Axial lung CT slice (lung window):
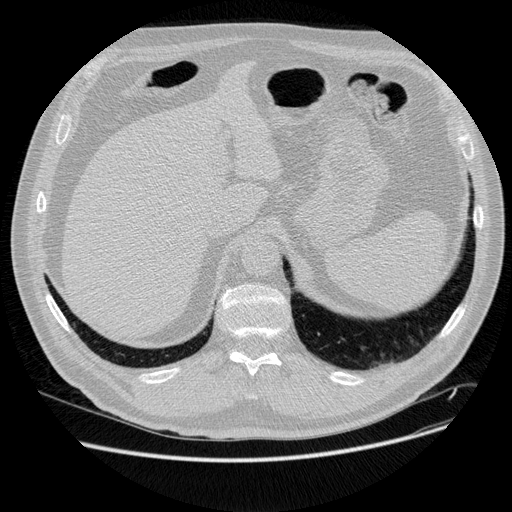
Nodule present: no